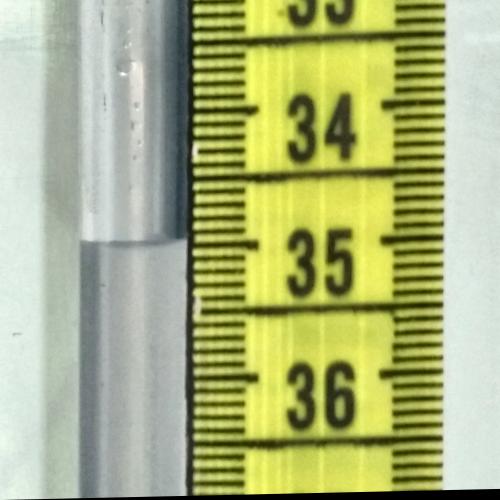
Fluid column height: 34.9 cm